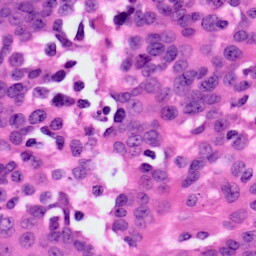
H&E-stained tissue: Ovarian